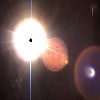
Label: sunburn